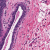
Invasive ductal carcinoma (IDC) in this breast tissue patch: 0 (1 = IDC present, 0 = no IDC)